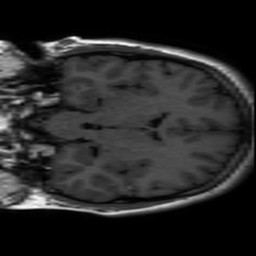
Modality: inplaneT1
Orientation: coronal
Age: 19
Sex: female
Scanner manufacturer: ge
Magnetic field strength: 3 T
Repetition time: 2.297 s
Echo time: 0.02273 s